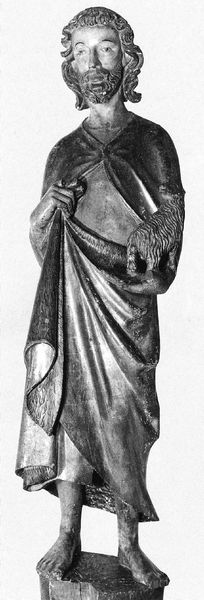
Titel: Johannes der Täufer
Künstler: Meister Heinrich
Standort: Paris, Museé des Arts Décoratifs (EU - F)
Schlagwörter: hand, mann, umhang, finger, grau, holz, mund, nase, schwarz, stirn, weiss, tier, bart, arm, augen, falten, gesicht, halten, johannes, sockel, stehen, hals, baumstamm, kirche, figur, gewand, locken, skulptur, füße, brauen, katze, lamm, fuss, barfuß, schwarzweiß, statuette, jesus, heiliger, holzfigur, gewandt